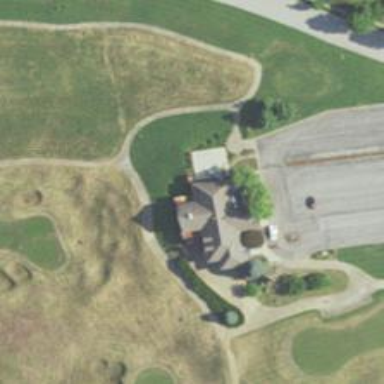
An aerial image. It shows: Pathway for golfing.